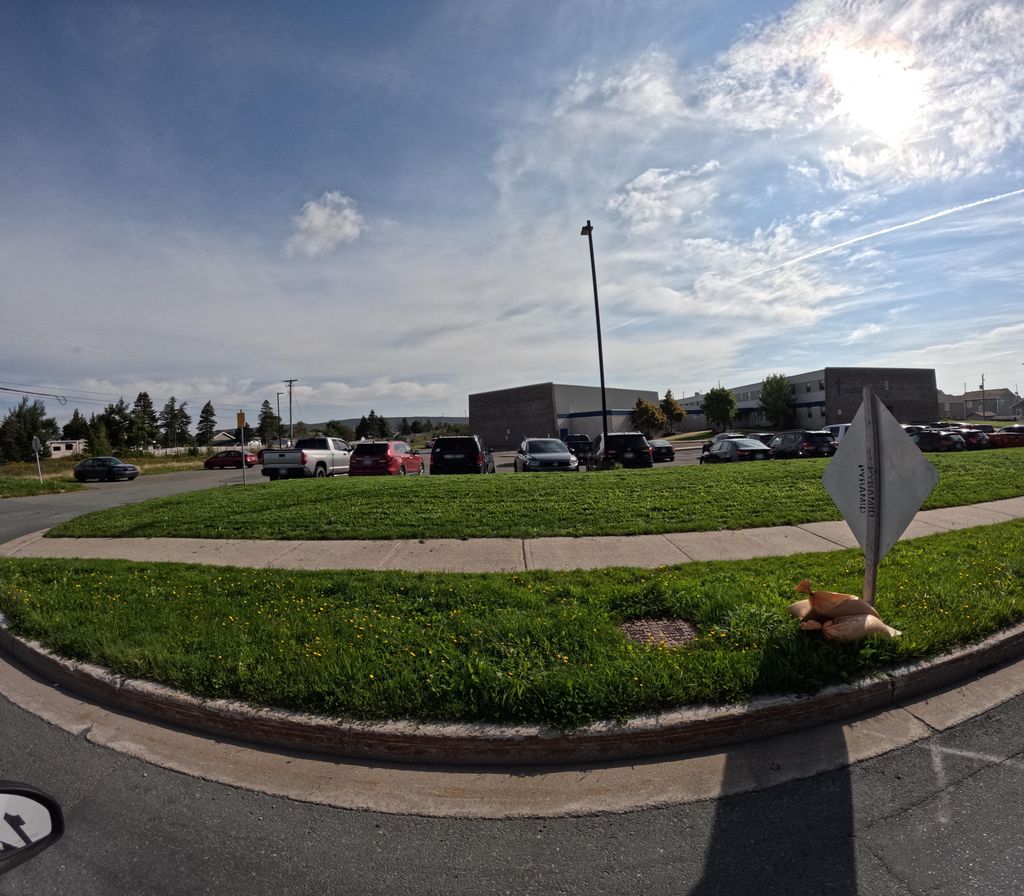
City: st_johns